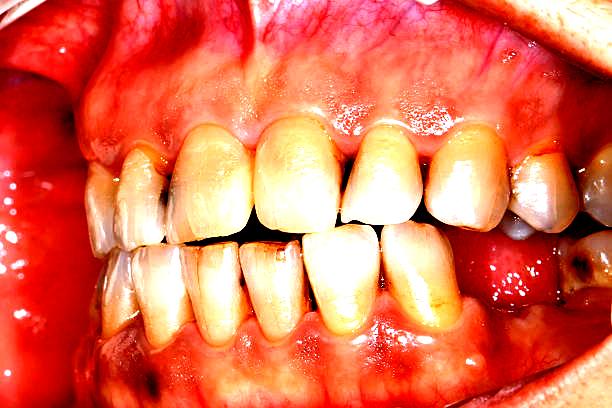
Condition: Gingivitis